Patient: sex M, age 79
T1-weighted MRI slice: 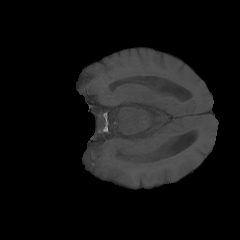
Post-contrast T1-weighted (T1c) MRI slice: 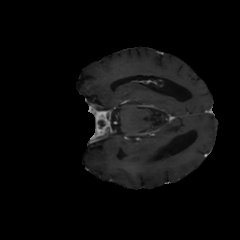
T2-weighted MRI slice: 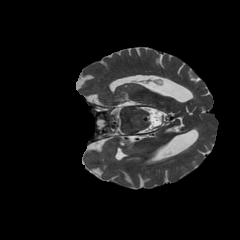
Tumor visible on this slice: no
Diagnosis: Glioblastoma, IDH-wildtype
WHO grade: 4